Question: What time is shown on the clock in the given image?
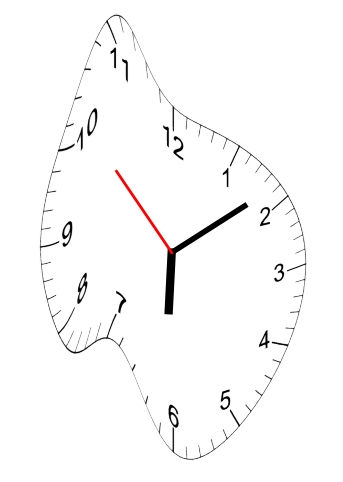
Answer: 06:08:52